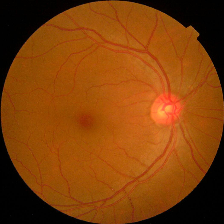
Diabetic retinopathy grade: No DR